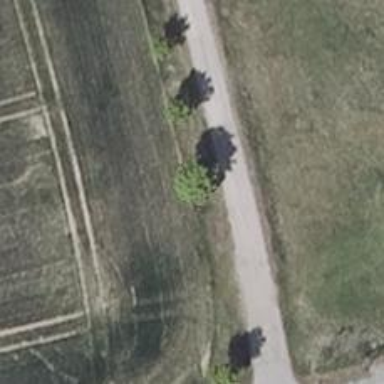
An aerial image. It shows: Row of trees in natural setting.